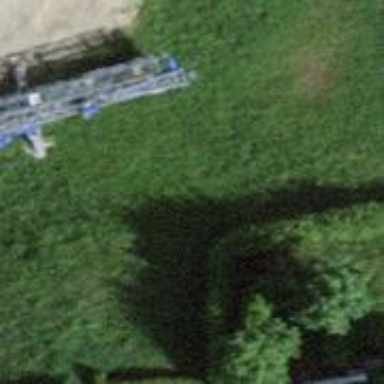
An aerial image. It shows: Hedge acting as barrier.